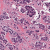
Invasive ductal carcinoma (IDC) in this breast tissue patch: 1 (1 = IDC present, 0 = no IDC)